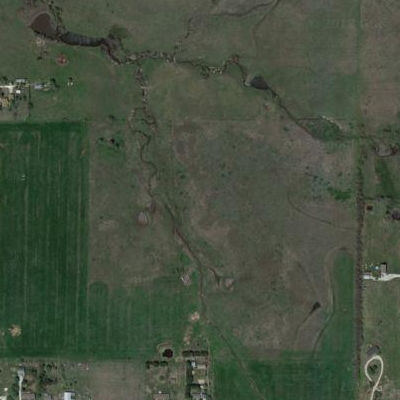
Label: Grass